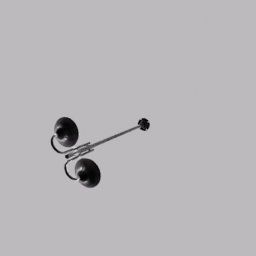
Label: lighting